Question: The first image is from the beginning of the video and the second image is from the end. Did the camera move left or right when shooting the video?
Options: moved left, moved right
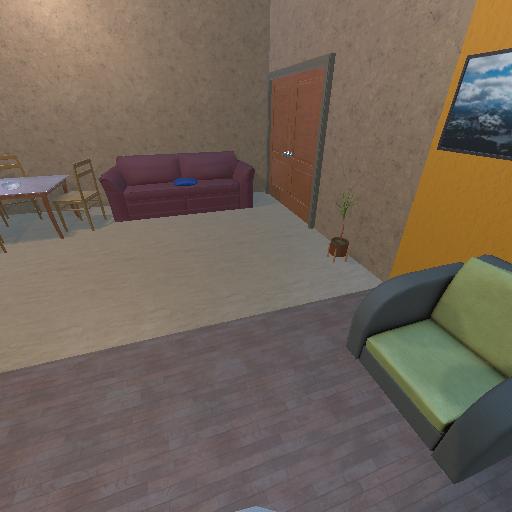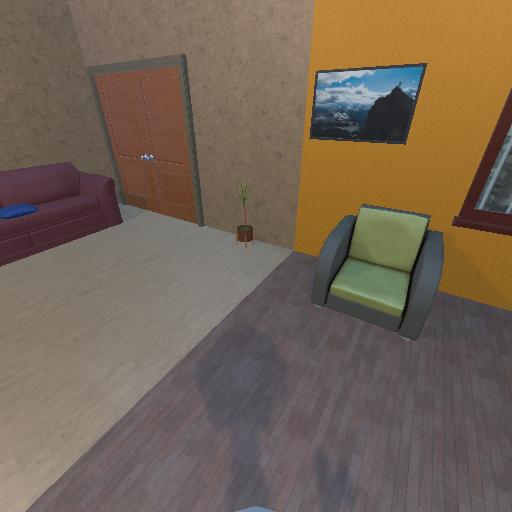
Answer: moved left